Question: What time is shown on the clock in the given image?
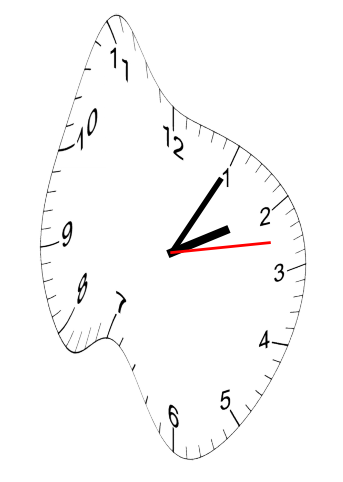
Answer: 02:05:13